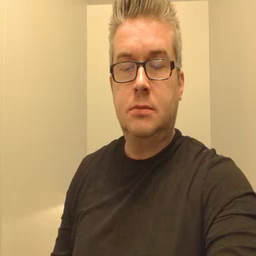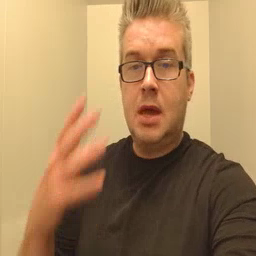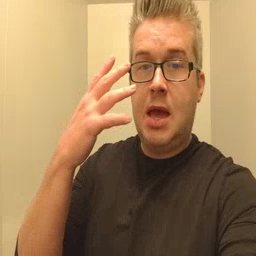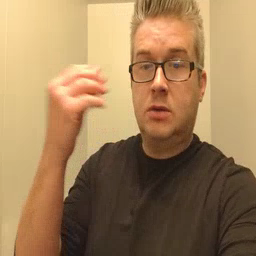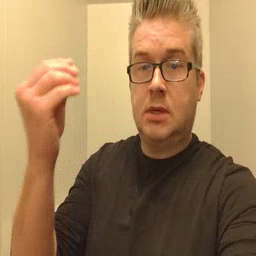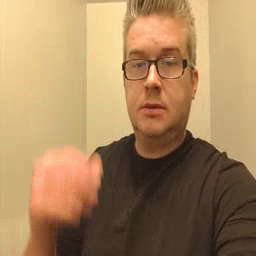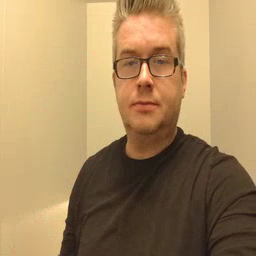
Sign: outside